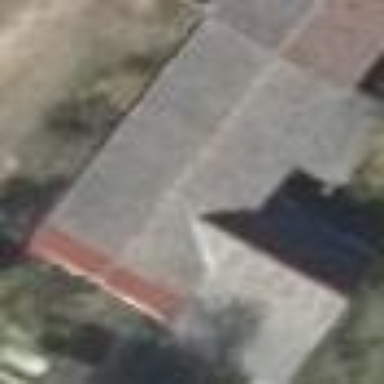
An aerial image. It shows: Gabled building.